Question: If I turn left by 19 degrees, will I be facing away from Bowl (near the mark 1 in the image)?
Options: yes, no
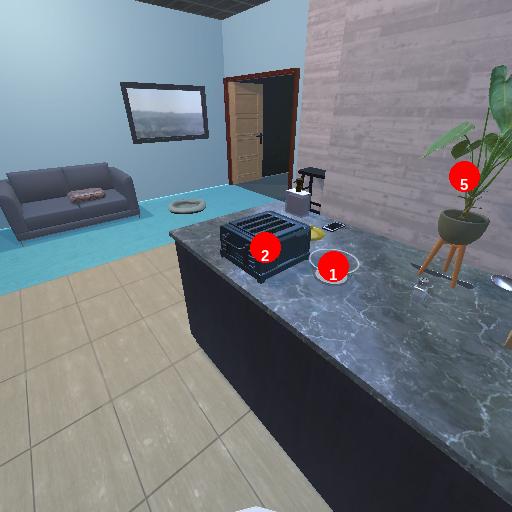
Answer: yes